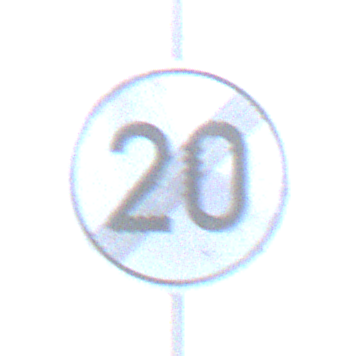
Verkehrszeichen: EndeGeschwindigkeit20
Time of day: SunriseSunset
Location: Outdoor (Nature)
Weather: PartlyCloudy
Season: NotSpecified
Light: Natural